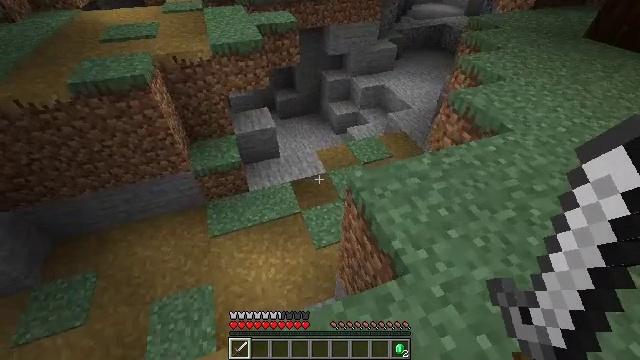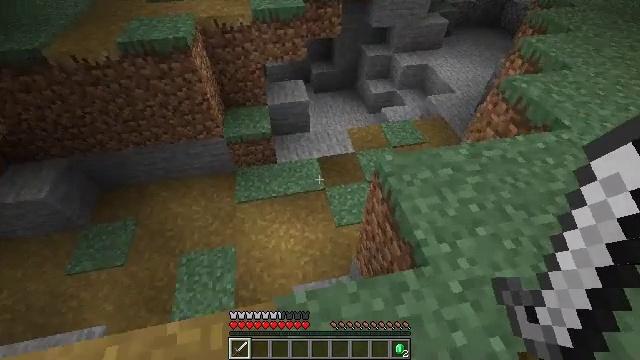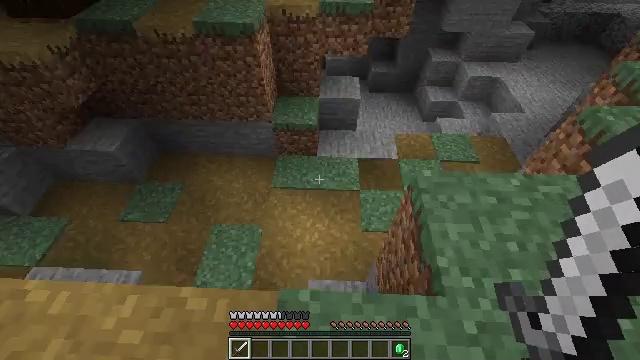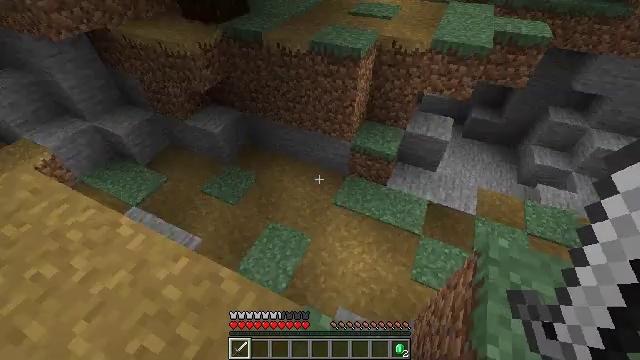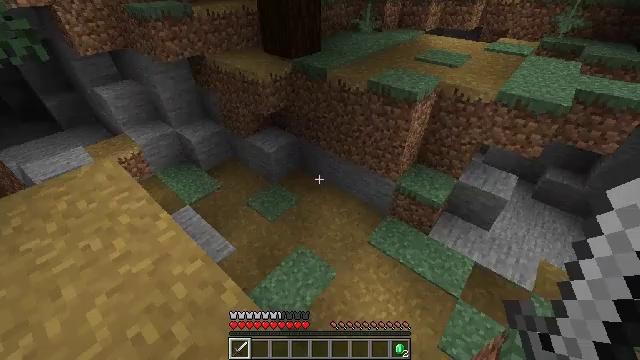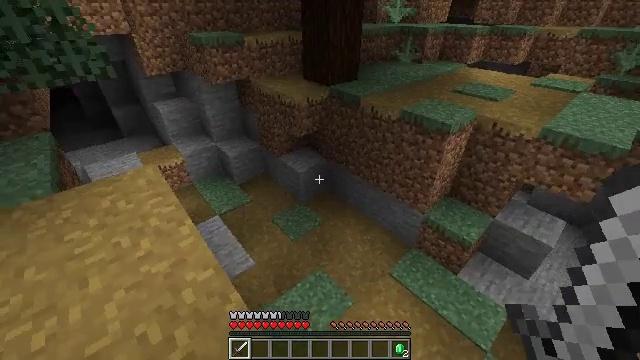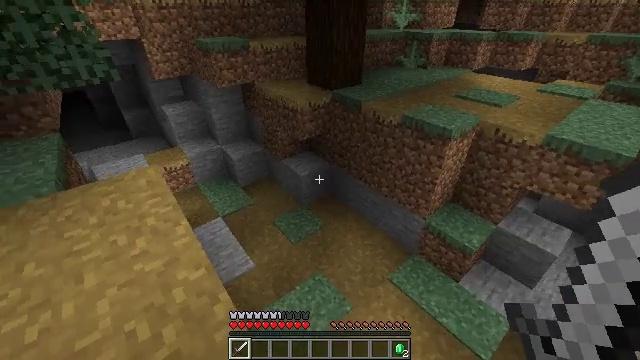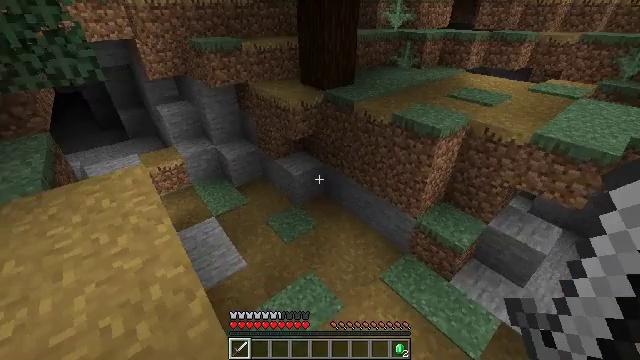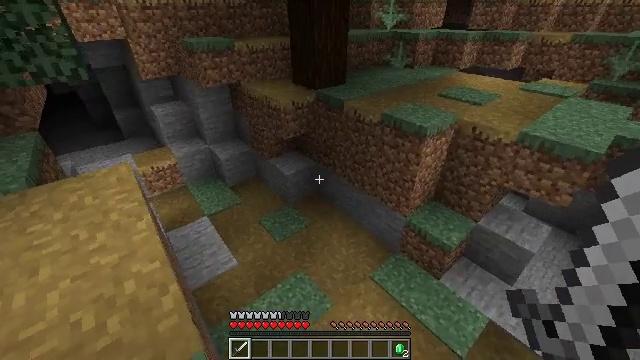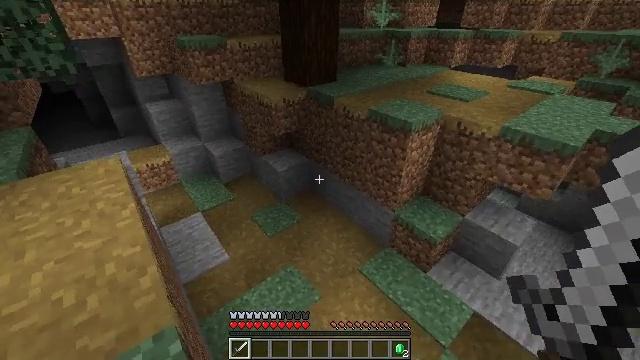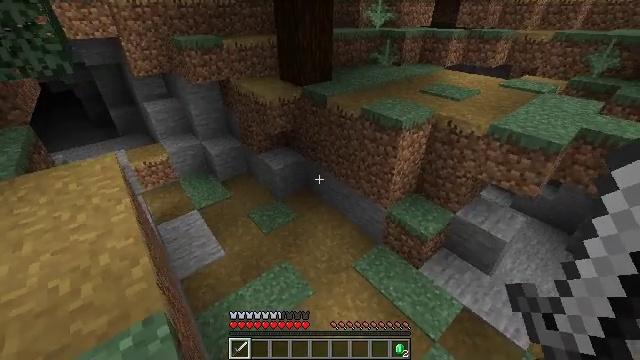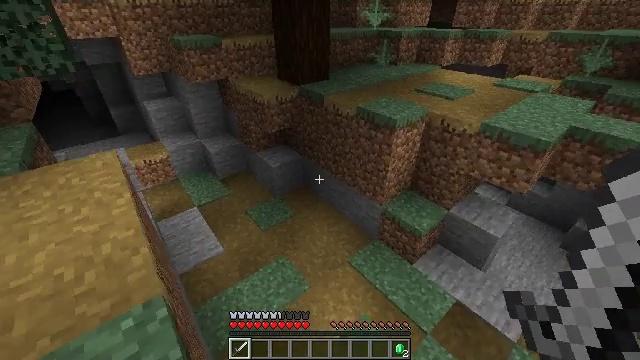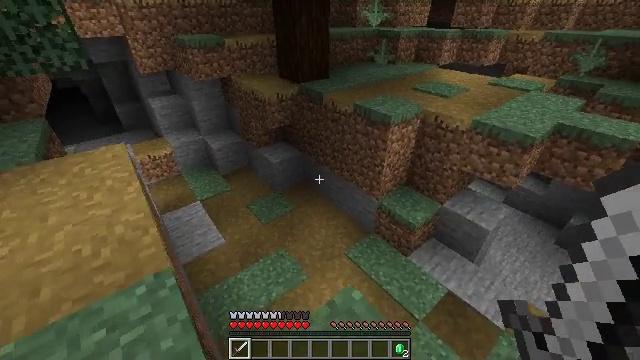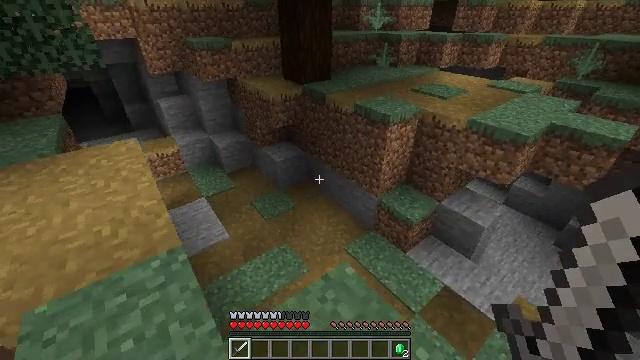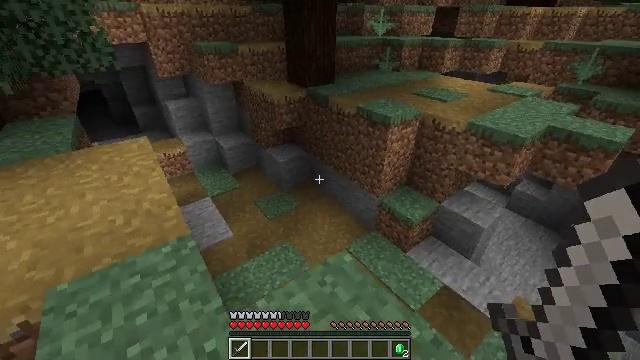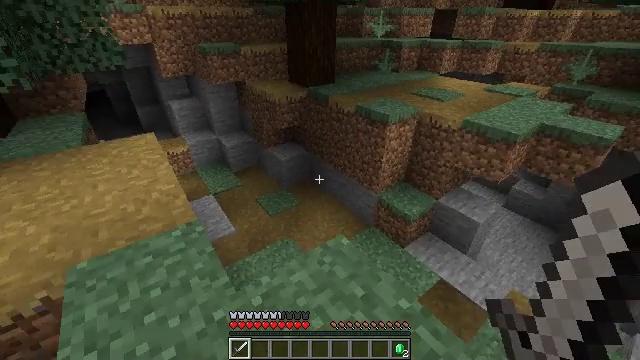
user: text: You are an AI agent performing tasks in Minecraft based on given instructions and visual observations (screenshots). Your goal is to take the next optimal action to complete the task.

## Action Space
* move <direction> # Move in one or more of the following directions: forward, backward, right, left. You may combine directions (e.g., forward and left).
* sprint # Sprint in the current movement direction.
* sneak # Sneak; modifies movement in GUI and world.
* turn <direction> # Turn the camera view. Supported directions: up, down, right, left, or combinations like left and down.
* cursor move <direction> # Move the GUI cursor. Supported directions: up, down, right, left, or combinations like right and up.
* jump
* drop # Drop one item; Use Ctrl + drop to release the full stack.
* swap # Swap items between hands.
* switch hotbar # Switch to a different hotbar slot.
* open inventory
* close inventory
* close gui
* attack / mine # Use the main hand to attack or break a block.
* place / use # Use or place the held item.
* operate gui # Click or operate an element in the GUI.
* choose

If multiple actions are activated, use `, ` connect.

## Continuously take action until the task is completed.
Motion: motion action
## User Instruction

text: Mine spruce leaves from the tree.
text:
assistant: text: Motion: turn left and down
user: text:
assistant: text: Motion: move right, turn left
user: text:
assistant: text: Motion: move right, turn left and up
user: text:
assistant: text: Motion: move right, turn left and up
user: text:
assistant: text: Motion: move right, turn left and up
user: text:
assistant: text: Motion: move right, turn left
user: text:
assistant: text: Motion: move right
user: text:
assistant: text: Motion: move back and move right
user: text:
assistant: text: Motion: move back and move right
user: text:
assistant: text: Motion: move back
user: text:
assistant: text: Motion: move back
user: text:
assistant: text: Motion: move back
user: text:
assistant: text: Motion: move back
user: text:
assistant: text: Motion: move back
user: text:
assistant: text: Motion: no_op
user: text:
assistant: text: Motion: turn up
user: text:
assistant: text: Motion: turn right and up
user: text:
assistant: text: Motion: turn right and up
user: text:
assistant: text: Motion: turn right and up
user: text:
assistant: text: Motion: turn right and up
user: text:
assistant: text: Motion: turn right and up
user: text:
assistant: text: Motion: turn right and up
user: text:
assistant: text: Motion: move forward, turn right and up
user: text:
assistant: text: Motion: move forward, turn right and up
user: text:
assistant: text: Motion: move forward
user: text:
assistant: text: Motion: move forward
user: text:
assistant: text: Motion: move forward
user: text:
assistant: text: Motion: move forward, sprint
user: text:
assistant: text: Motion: move forward, sprint
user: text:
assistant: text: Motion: move forward, sprint, turn right